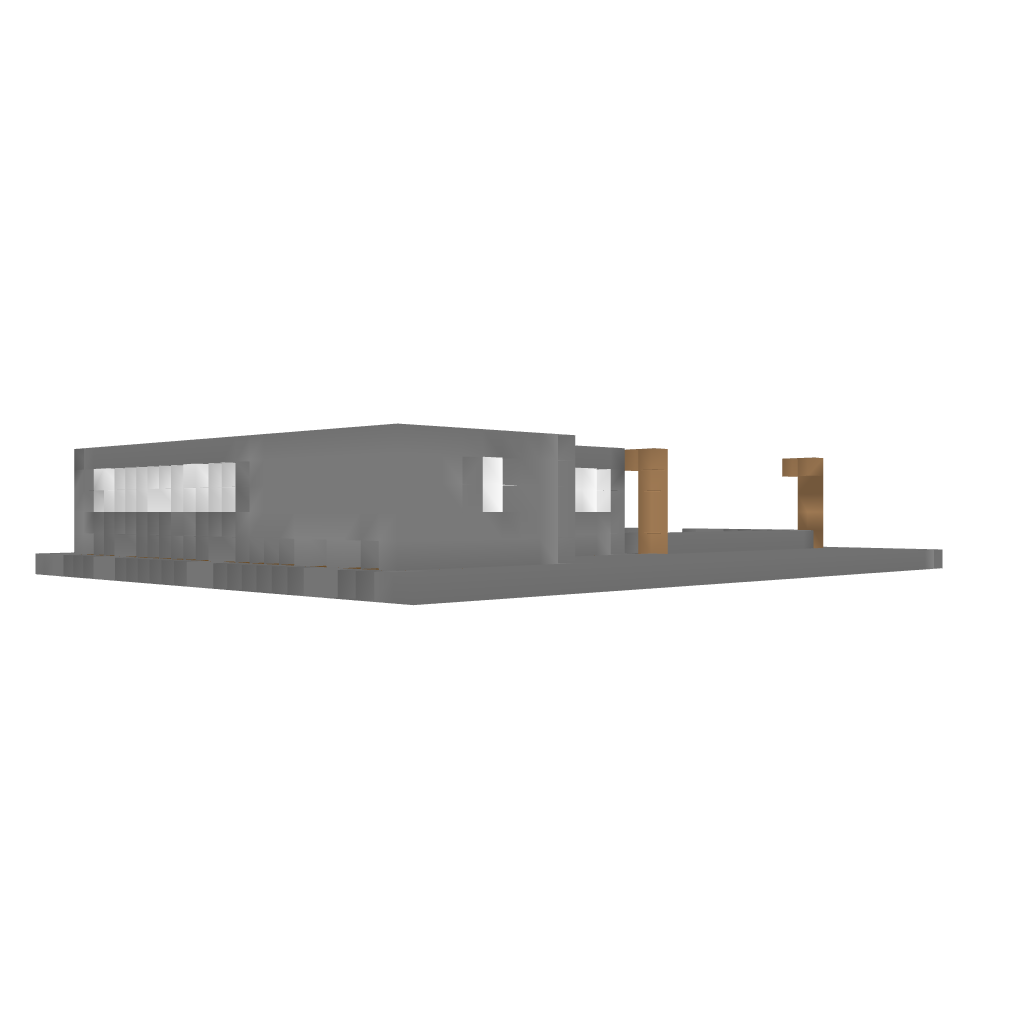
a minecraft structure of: Minecraft Grocery Store bad low quality